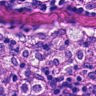
Metastatic tissue present: no